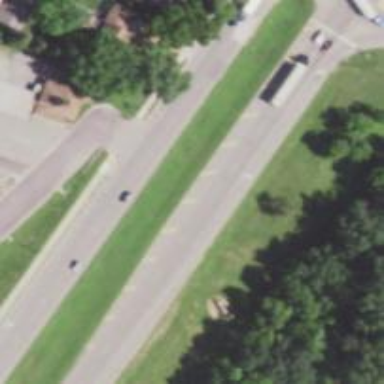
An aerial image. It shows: Asphalt road classified as trunk highway.